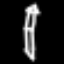
Label: pencil